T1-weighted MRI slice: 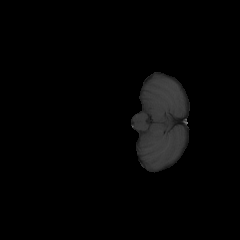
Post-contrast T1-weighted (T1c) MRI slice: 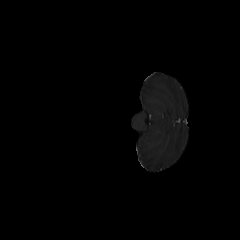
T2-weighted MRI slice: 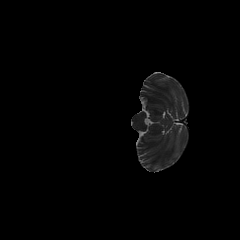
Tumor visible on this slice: no